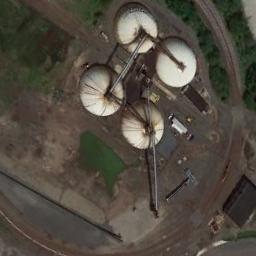
Label: storage tanks